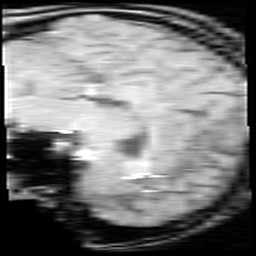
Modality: inplaneT1
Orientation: sagittal
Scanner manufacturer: ge
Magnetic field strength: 3 T
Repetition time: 0.3 s
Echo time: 0.003608 s